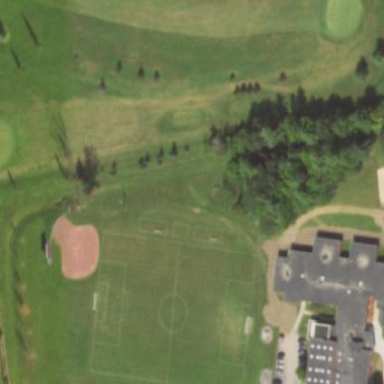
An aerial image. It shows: Soccer pitch for outdoor sports and leisure activities.